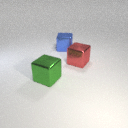
large blue metal cube to the right of large green metal cube